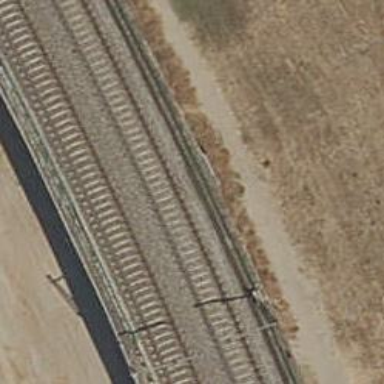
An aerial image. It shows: Bridge with electrified railway tracks featuring contact line.